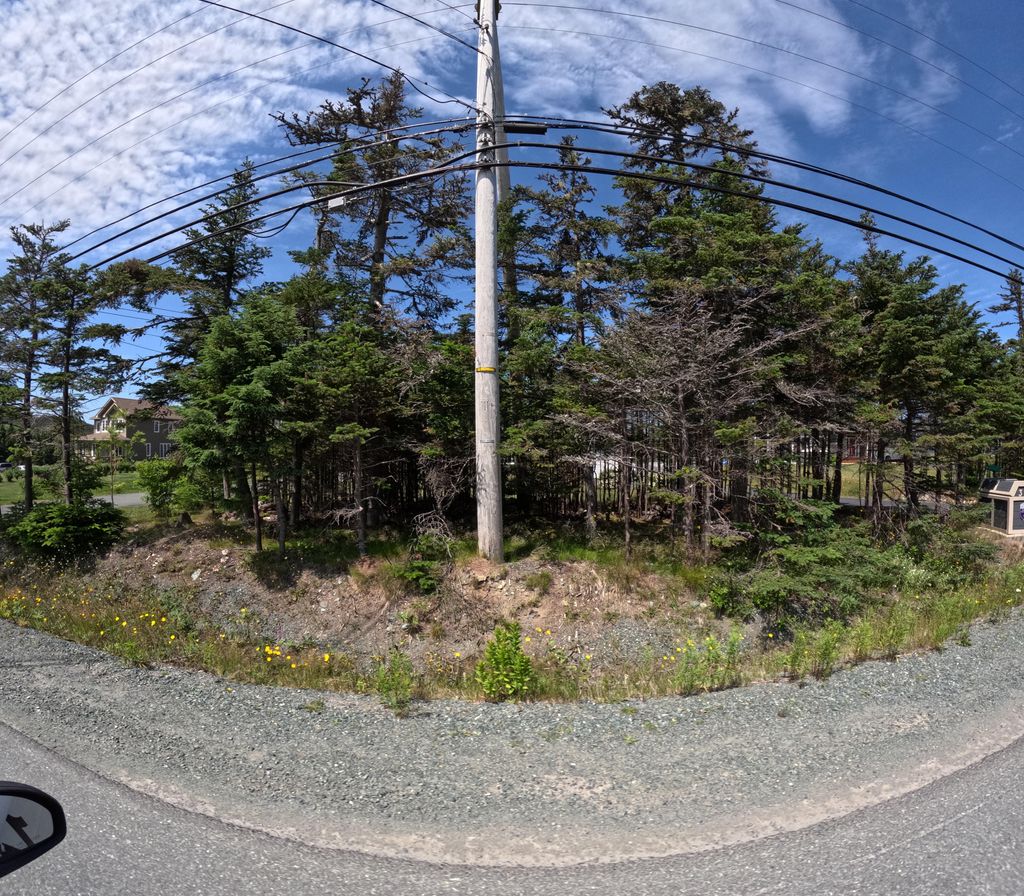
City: st_johns